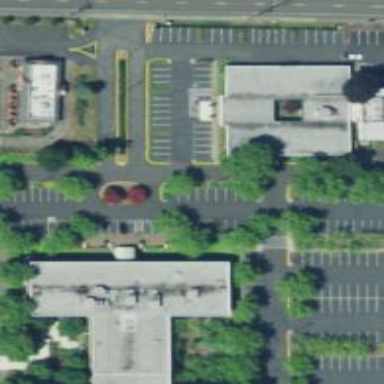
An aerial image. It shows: Parking space.